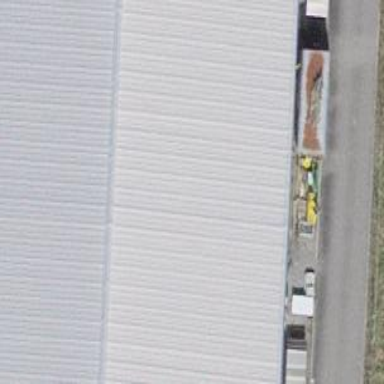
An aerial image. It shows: Industrial building.